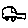
Label: car